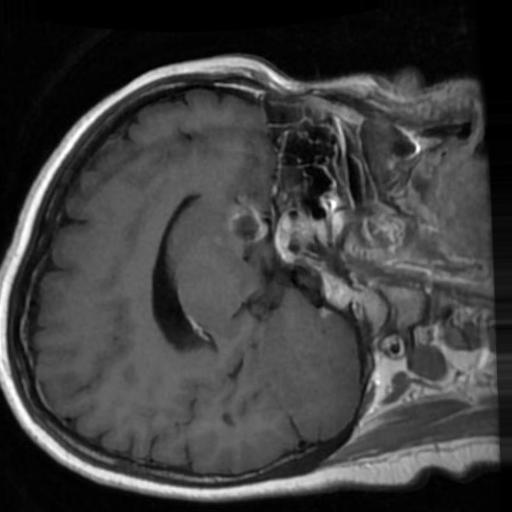
Label: brain_tumor